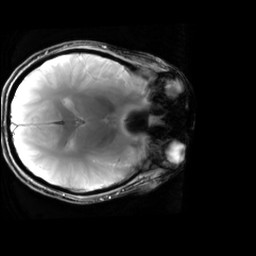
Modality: T2starw
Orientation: axial
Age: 21
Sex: female
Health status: healthy
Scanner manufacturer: siemens
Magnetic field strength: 3 T
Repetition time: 0.7 s
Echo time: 0.02 s